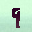
Label: 9